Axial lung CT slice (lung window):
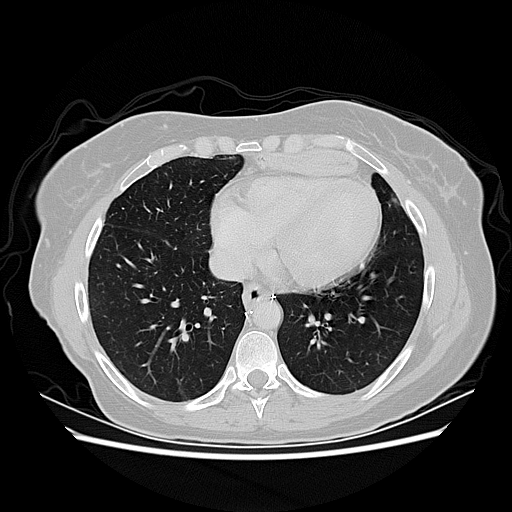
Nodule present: no